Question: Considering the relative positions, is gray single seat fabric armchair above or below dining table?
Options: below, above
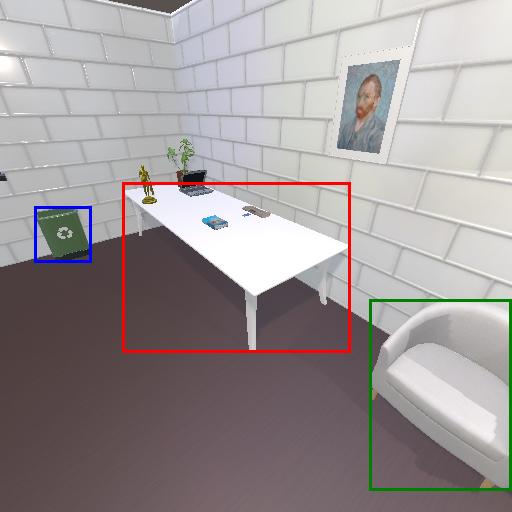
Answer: below